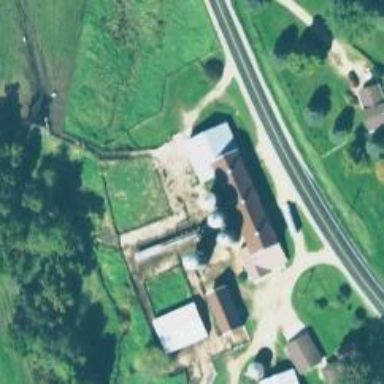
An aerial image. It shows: Silo.